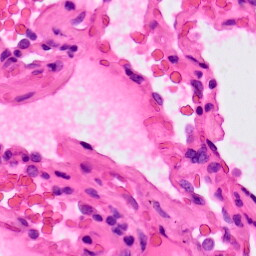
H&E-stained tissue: Lung